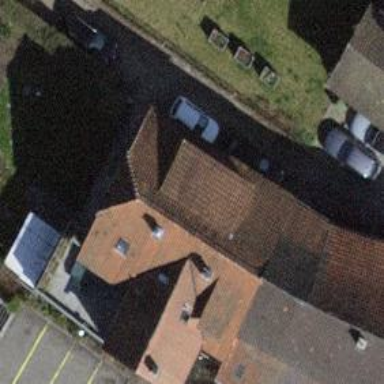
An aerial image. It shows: Terrace building.